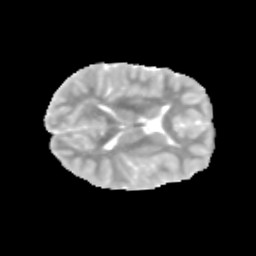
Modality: MD
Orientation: axial
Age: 9
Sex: male
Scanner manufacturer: siemens
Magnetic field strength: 3 T
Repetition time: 3.8 s
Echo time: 0.07 s